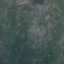
Land use / land cover class: HerbaceousVegetation